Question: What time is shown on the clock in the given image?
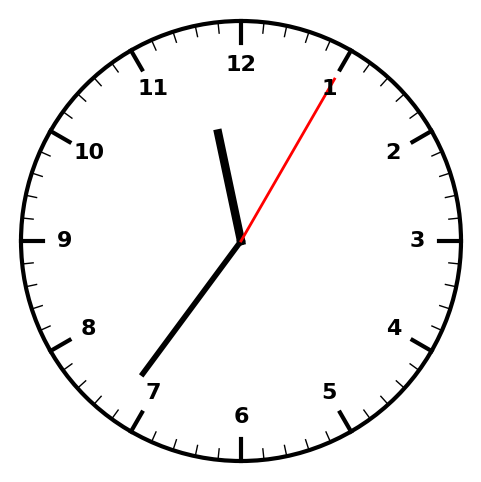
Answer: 11:36:05